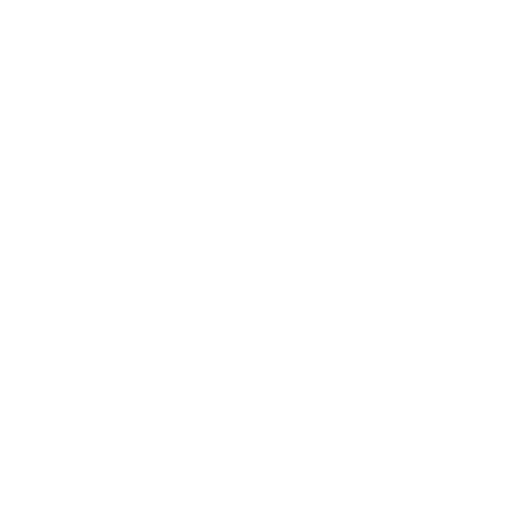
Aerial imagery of island in Alaska named West Mill Rock containing only unknown